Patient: sex M, age 65
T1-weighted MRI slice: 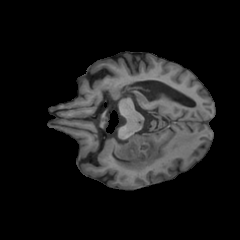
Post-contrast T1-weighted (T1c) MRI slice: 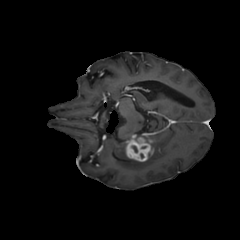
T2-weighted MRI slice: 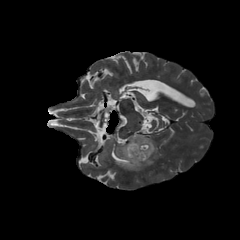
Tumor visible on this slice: yes
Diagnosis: Glioblastoma, IDH-wildtype
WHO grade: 4